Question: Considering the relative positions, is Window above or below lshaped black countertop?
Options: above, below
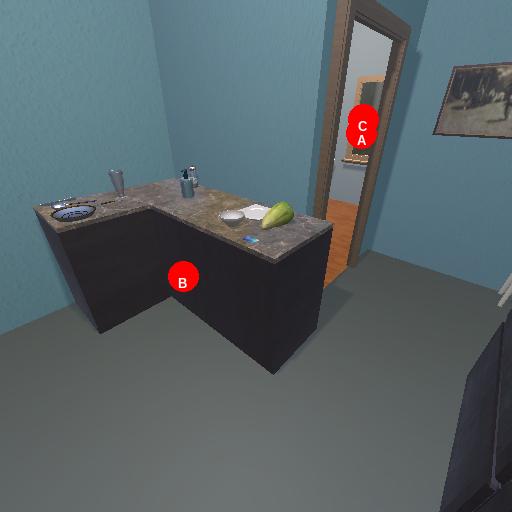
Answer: above